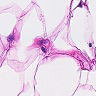
Metastatic tissue present: no